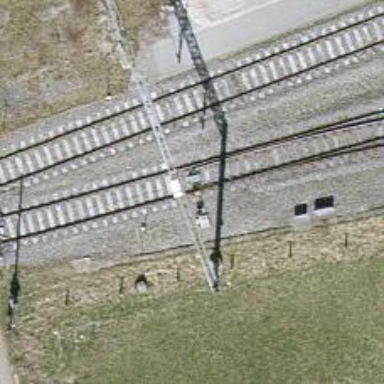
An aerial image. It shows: Rail siding with electrified tracks using contact line.